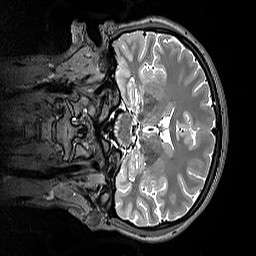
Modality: T2w
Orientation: coronal
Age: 21
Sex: female
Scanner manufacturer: siemens
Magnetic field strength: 3 T
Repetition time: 3.2 s
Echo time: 0.412 s